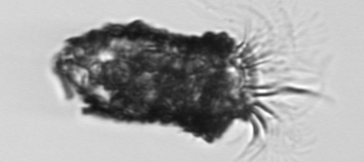
Label: Tintinnopsis